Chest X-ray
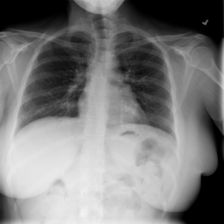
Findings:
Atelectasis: negative
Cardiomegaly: negative
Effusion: negative
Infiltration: negative
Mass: negative
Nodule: negative
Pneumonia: negative
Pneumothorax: negative
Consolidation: negative
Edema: negative
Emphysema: negative
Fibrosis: negative
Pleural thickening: negative
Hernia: negative